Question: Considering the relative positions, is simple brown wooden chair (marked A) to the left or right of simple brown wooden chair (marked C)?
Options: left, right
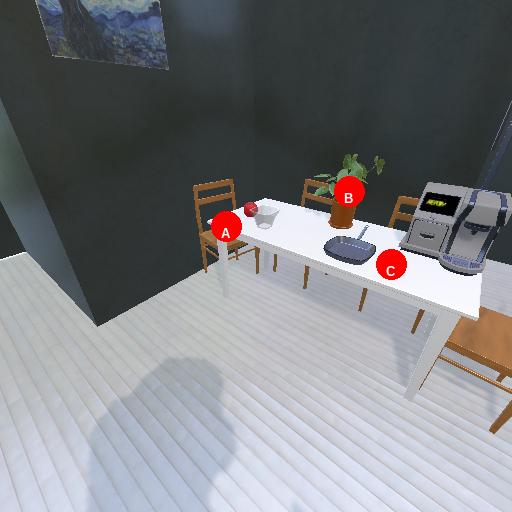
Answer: left